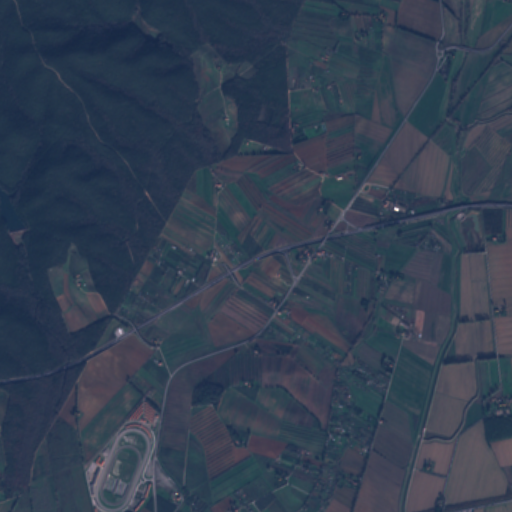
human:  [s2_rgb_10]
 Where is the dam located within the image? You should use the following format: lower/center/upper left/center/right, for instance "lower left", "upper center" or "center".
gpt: The dam is located in the center left of the image.
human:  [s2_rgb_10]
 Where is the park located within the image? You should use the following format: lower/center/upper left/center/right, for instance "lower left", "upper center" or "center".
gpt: The park is located in the lower left of the image.
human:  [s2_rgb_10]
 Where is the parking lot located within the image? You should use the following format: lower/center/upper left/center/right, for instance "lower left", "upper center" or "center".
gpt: The parking lot is located in the lower left of the image.
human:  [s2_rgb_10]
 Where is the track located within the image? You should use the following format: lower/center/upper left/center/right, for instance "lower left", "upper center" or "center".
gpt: The track is located in the lower left of the image.
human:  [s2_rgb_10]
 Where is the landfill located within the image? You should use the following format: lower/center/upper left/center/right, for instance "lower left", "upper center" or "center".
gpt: There is no landfill in the image.